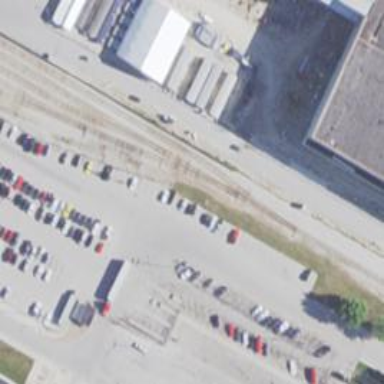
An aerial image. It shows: Railway spur service.